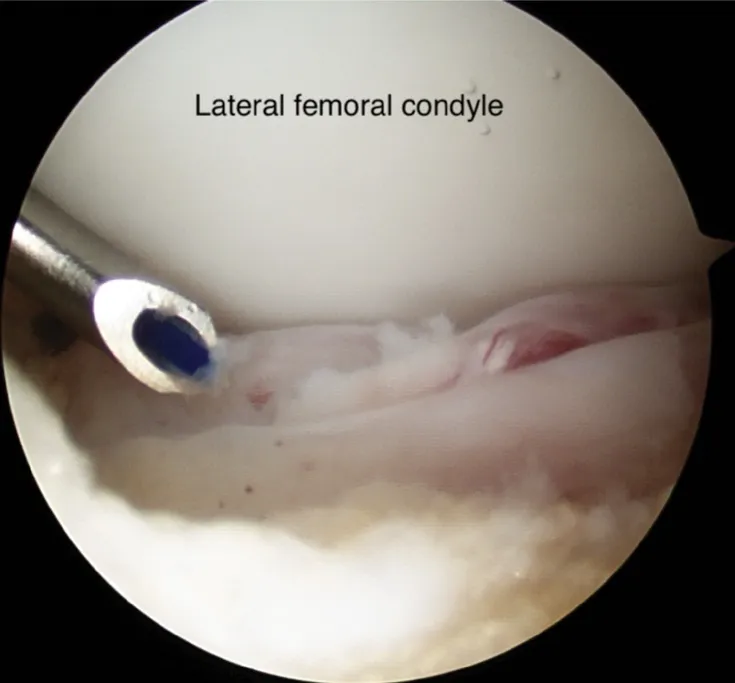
A suture passer loaded with monofilament absorbable suture.
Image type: endoscopy (arthroscopy)